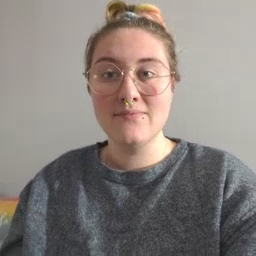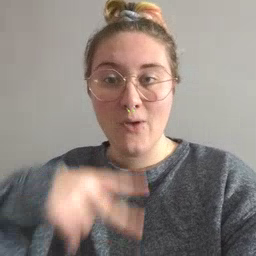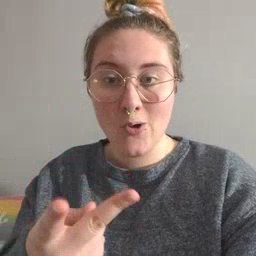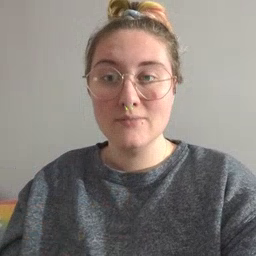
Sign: fall